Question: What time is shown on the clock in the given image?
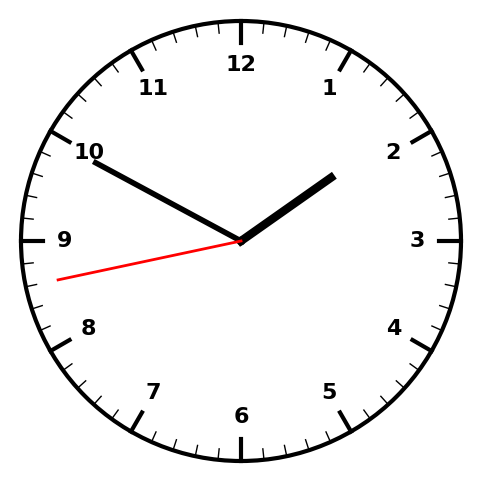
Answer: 01:49:43